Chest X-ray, PA view. Patient: 67 years old, sex F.
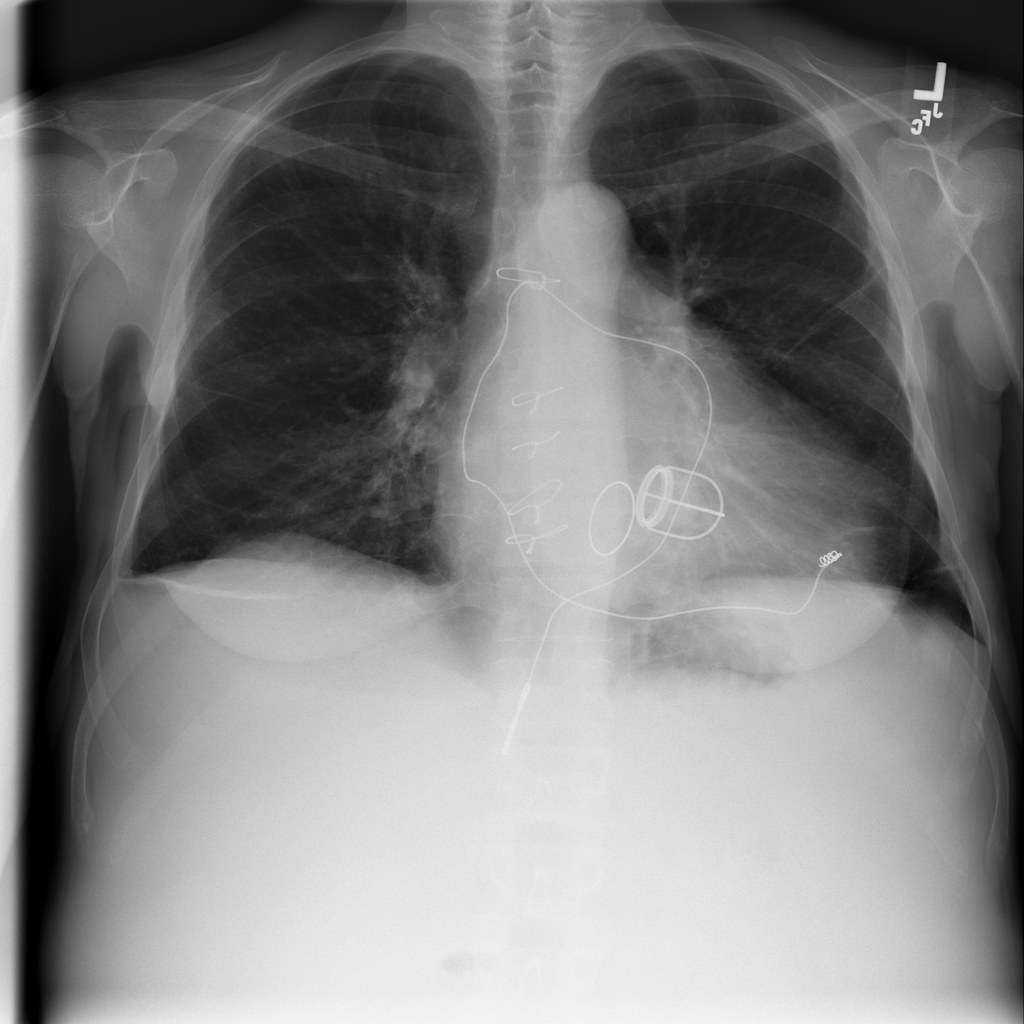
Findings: Cardiomegaly